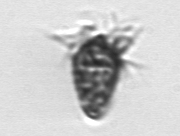
Label: Strombidium_tintinnodes